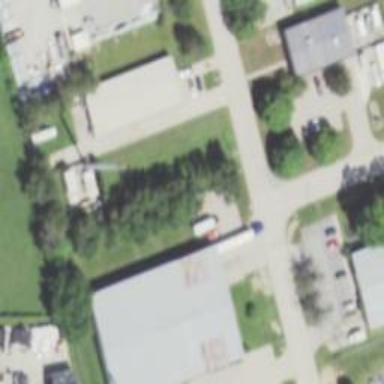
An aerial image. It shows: Warehouse.